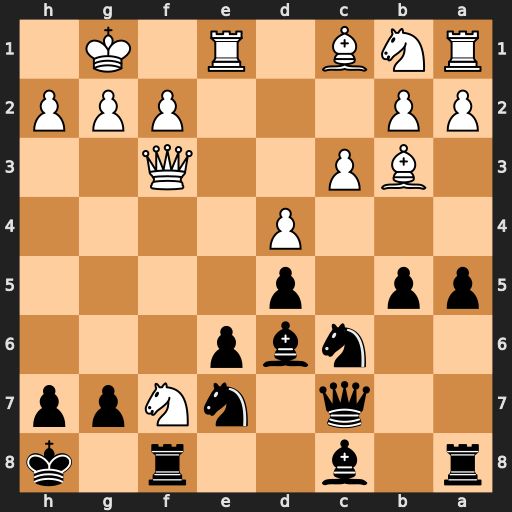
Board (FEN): r1b2r1k/2q1nNpp/2nbp3/pp1p4/3P4/1BP2Q2/PP3PPP/RNB1R1K1
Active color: b
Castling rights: -
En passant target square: -
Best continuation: Kg8 Nh6+ gxh6